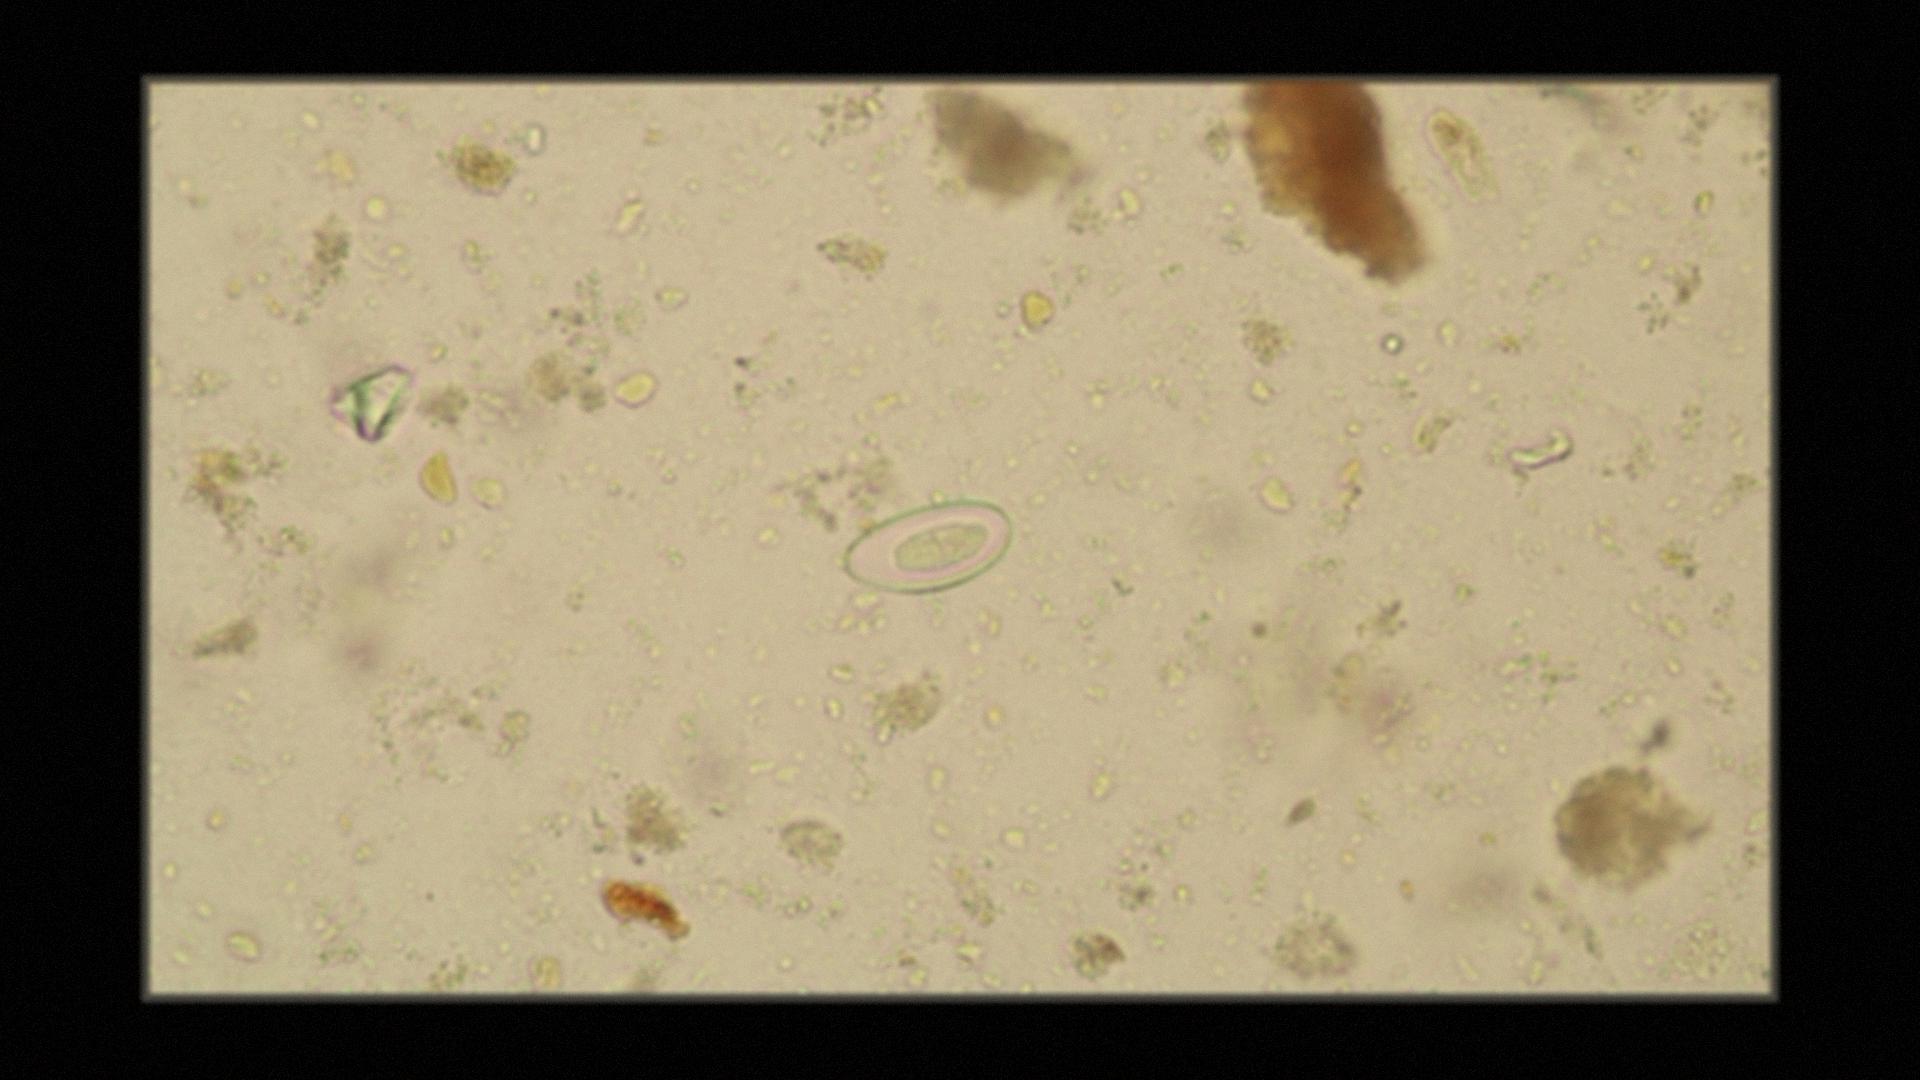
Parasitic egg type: Enterobius vermicularis